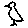
Label: bird